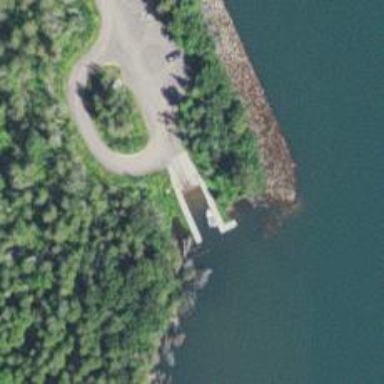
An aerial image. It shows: Slipway used as service road.